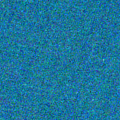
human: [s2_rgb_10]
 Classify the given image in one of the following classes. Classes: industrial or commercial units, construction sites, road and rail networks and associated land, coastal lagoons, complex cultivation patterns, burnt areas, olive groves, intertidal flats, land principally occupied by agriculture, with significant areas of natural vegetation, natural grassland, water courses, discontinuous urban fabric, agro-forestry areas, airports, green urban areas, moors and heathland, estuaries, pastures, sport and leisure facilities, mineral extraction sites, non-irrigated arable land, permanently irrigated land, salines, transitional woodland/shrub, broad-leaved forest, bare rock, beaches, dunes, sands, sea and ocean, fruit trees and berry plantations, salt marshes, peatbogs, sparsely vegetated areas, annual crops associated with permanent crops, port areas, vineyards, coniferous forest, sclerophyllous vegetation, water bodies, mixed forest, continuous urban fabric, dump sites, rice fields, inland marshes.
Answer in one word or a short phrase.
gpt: sea and ocean